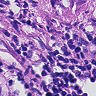
Metastatic tissue present: yes